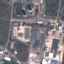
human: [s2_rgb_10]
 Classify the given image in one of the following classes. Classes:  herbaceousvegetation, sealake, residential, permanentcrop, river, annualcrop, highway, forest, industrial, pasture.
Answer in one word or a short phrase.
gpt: Industrial